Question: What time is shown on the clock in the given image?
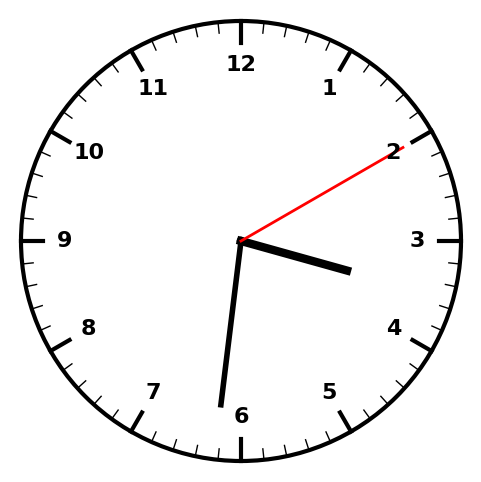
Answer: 03:31:10